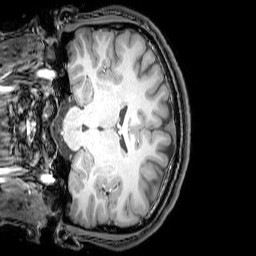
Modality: T1w
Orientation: coronal
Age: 21
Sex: male
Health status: healthy
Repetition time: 0.081 s
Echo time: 0.037 s